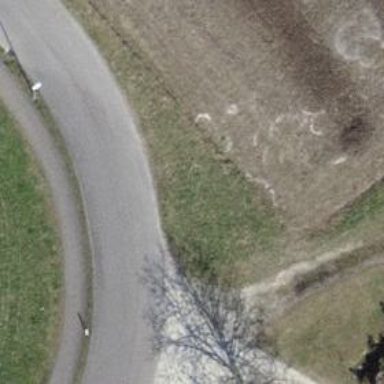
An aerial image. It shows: Asphalt road classified as tertiary.